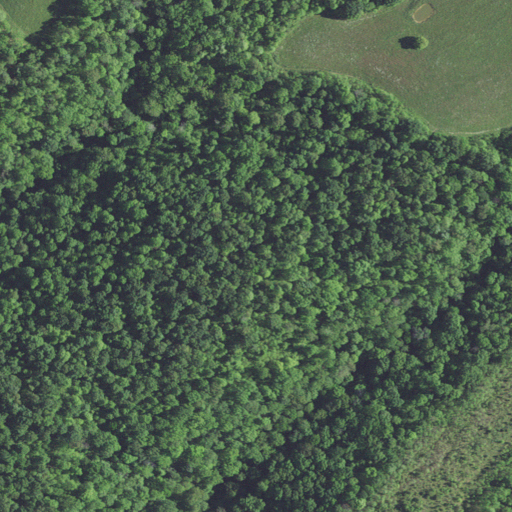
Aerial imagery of ridge(s) in Kentucky named Rigney Ridge containing deciduous forest and pasture